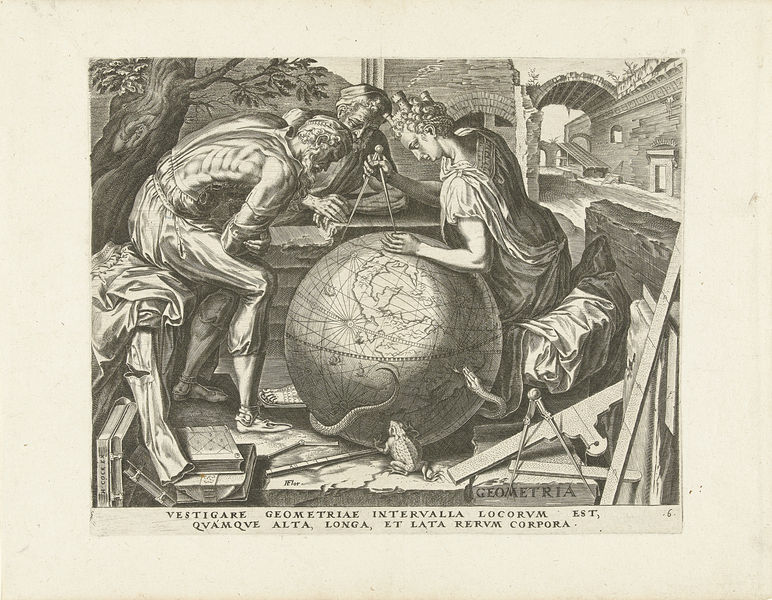
Titel: Geometria (Meetkunde)
Künstler: Cornelis Cort
Standort: Amsterdam
Institution: Rijksmuseum
Schlagwörter: baum, mann, frau, holz, kleid, männer, zeichnung, architektur, kleidung, erde, gewand, krone, bücher, mauer, burg, druck, radierung, schlange, ruinen, globus, geometrie, frosch, kröte, weltkugel, planen, vermessung, zirkel, vermessen